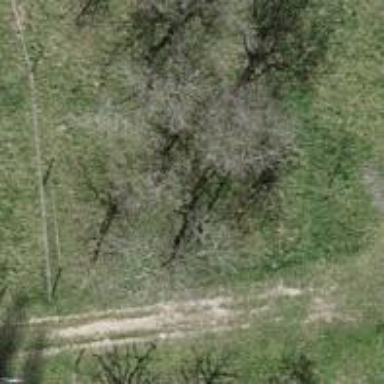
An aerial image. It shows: Single tag "natural: tree."